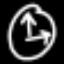
Label: clock